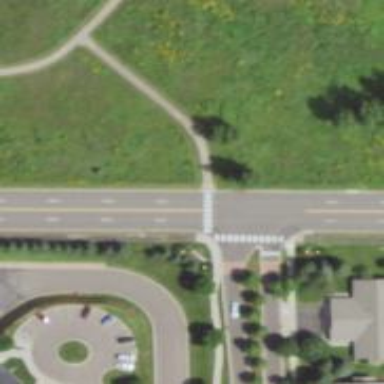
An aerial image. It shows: Marked crossing on asphalt cycleway.